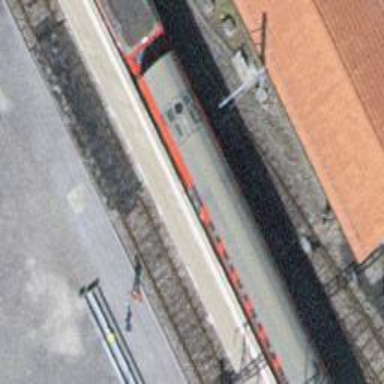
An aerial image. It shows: Single-track electrified railway with contact line.